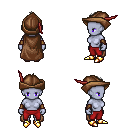
a pixel art fantasy rpg character, female body template, dark elf, purple skin, brown cape, red pants, white mohawk hairstyle, leather cap, leather bracers, gold boots, four views (front, back, left, right), 2x2 character sprite sheet, small pixel art, hard edges, no anti-aliasing